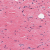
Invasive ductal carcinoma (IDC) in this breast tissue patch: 0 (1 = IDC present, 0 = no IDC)